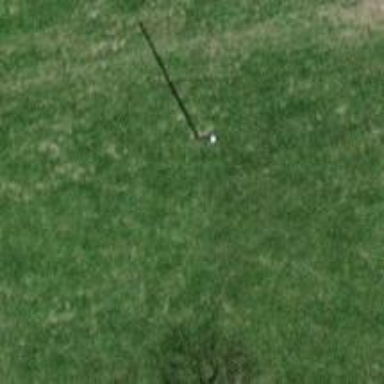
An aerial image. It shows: Power pole.